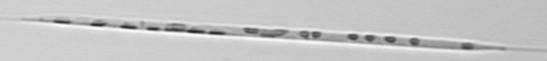
Label: Rhizosolenia